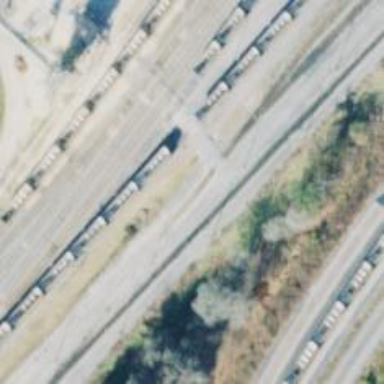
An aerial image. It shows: Rail spur service.